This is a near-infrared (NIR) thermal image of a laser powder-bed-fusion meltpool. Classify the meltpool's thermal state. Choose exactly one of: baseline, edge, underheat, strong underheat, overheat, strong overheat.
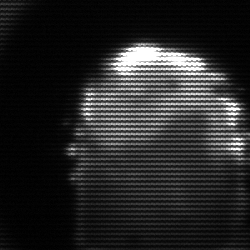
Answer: baseline